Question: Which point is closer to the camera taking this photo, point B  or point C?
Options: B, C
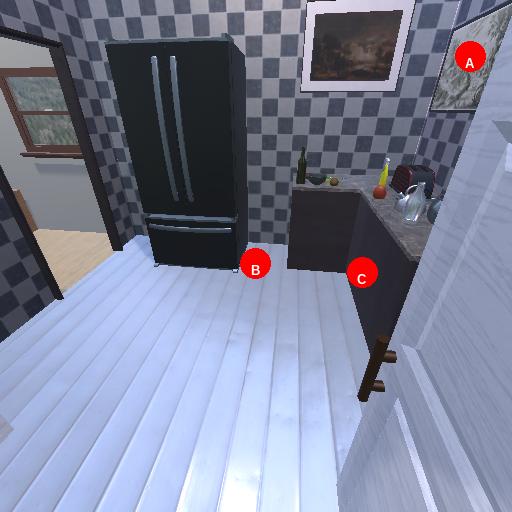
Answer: B